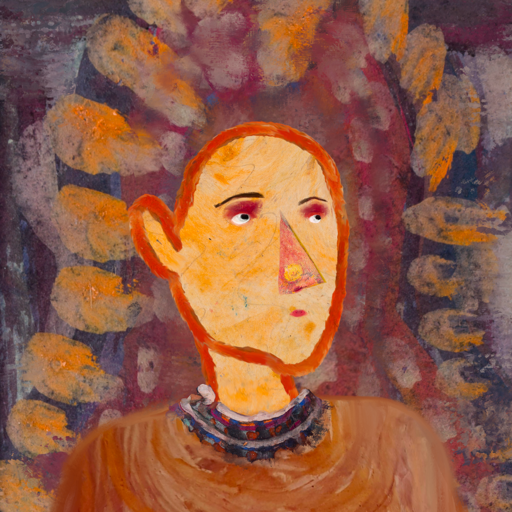
Background: Doll, Head And Neck Side: Experience, Face Side: Irani, Bust: Pious_Lady, Hair Side: Blank, Head Accessory: Blank, Second Necklace: Blank, Necklace: Hypocrite_1, Baby: Blank